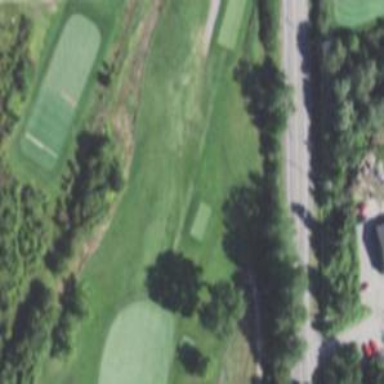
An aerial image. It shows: Pathway for golfing.